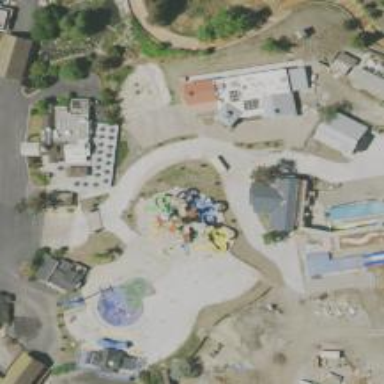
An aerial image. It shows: Water slide attraction.